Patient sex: M
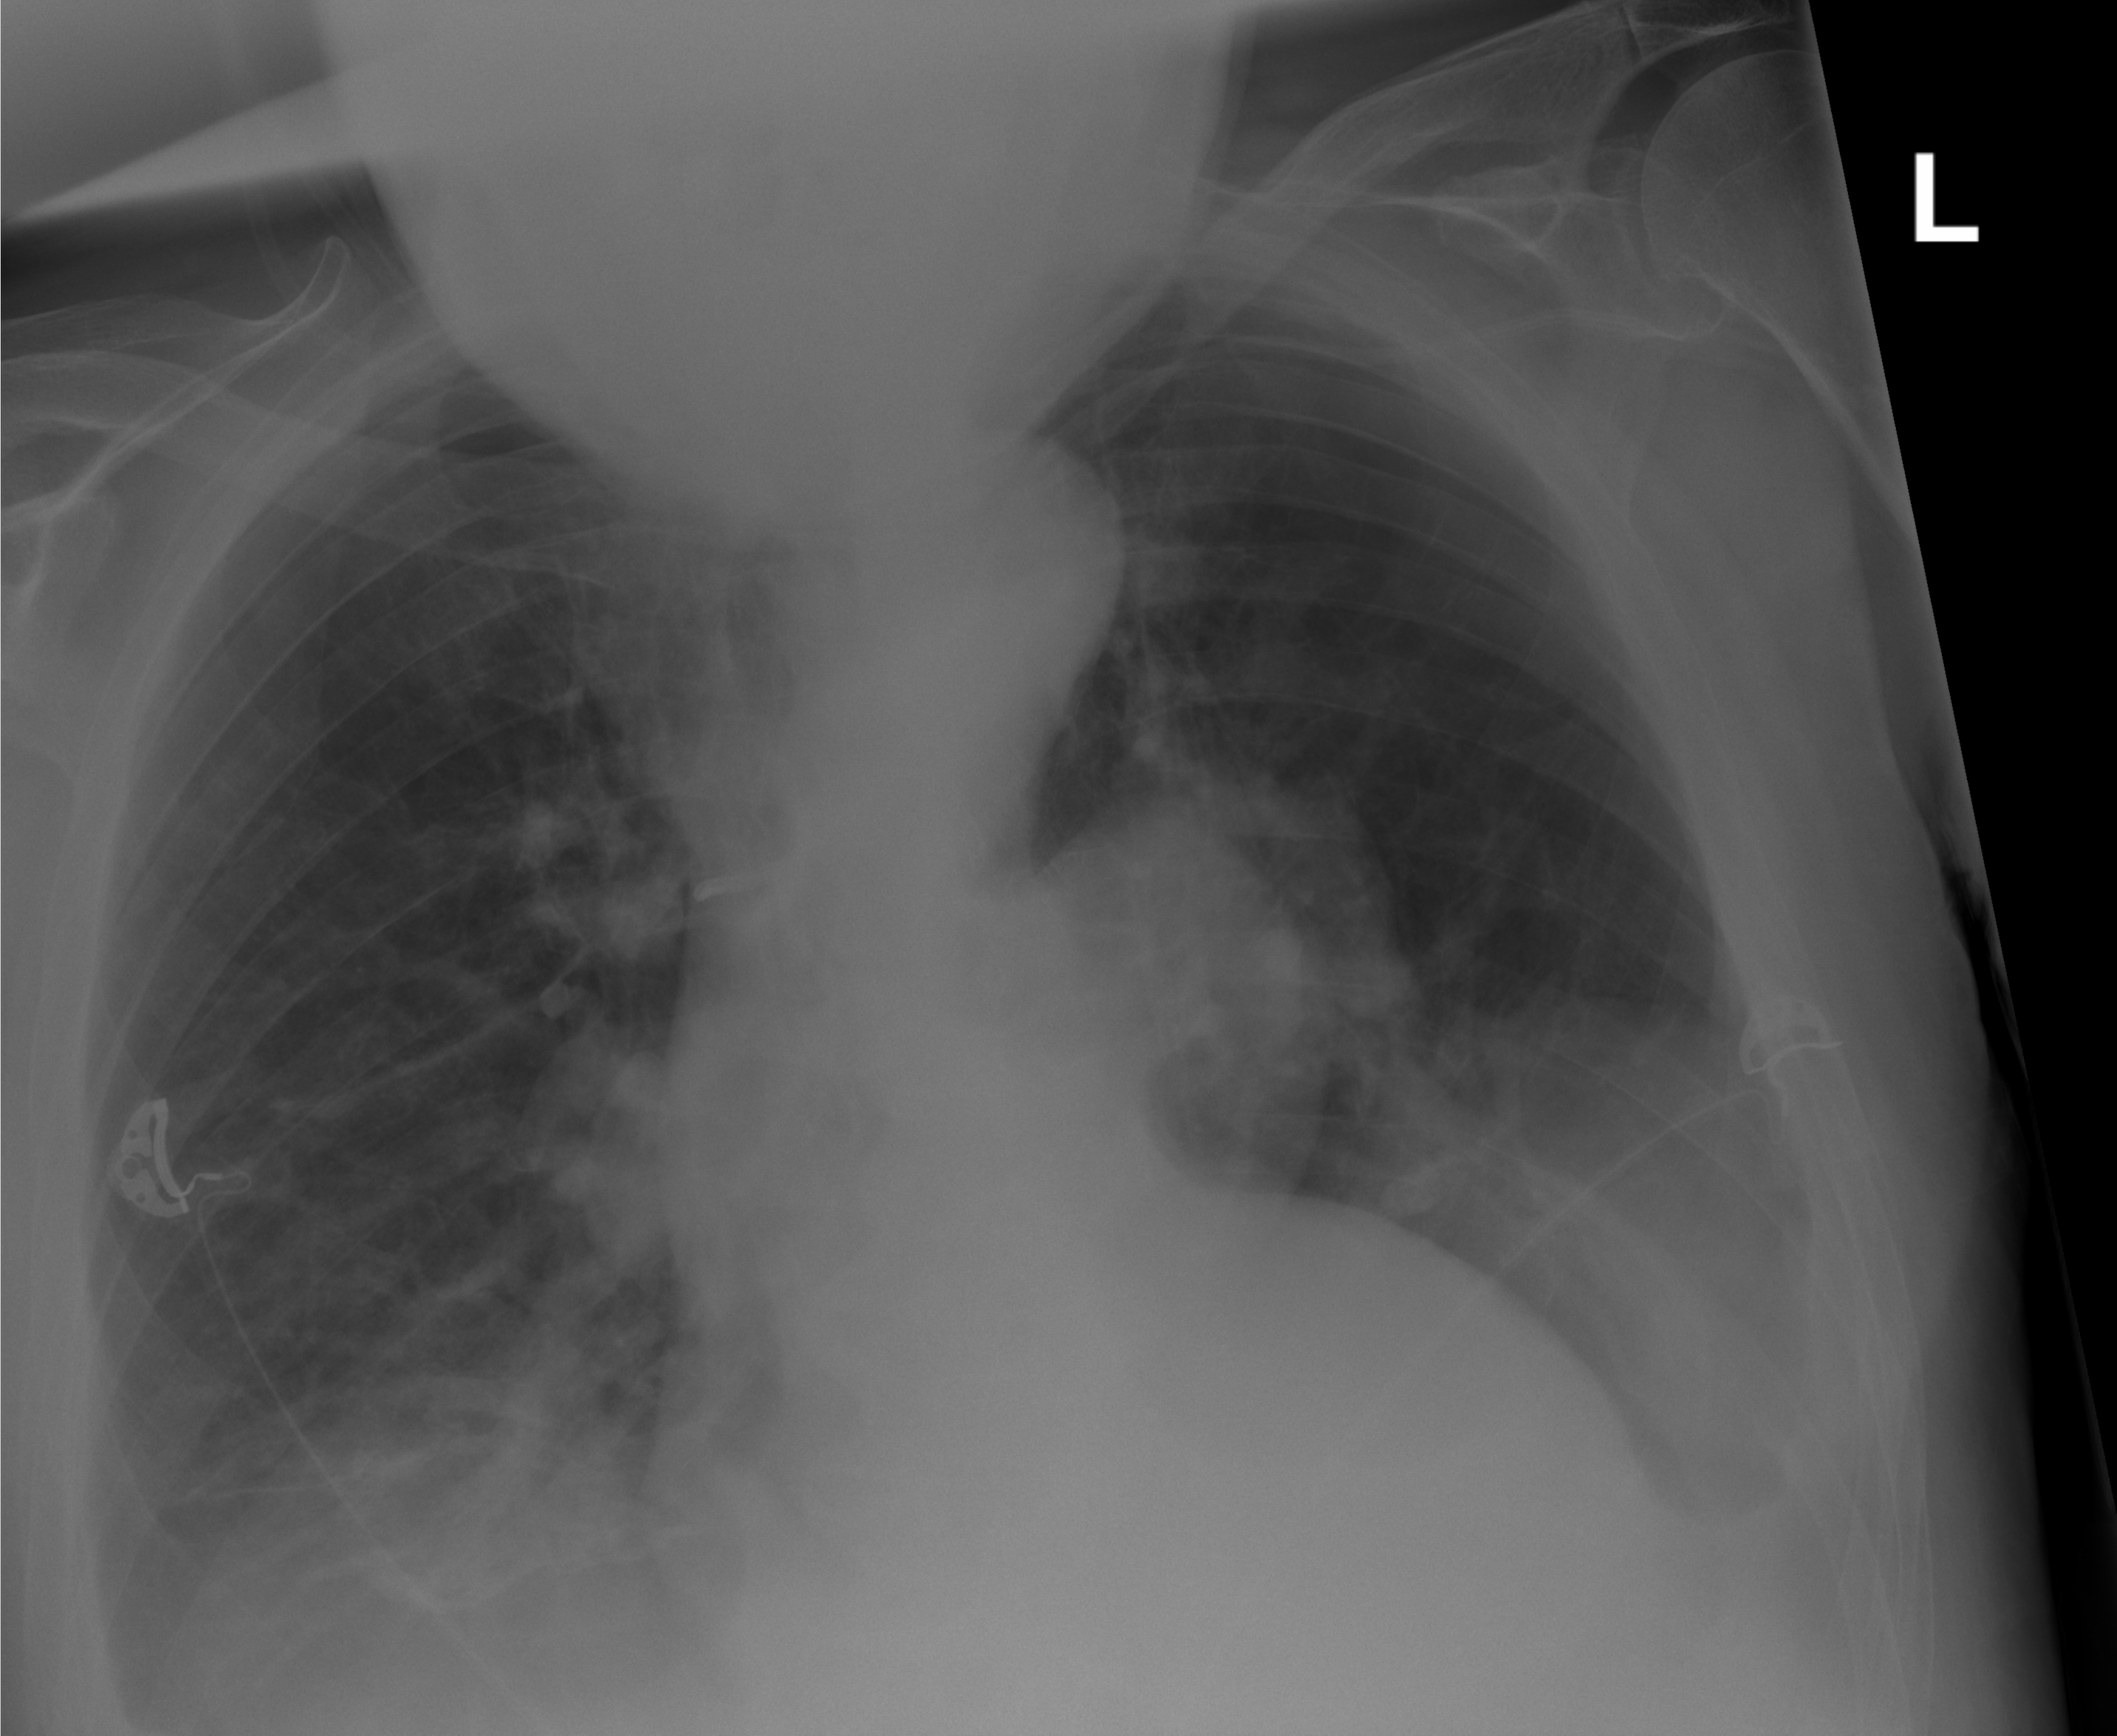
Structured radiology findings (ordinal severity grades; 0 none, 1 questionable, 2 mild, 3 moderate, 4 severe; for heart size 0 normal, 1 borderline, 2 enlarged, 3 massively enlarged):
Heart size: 2
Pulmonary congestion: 0
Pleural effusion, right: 0
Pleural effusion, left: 2
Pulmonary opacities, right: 2
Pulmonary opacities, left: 0
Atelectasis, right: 2
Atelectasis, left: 2